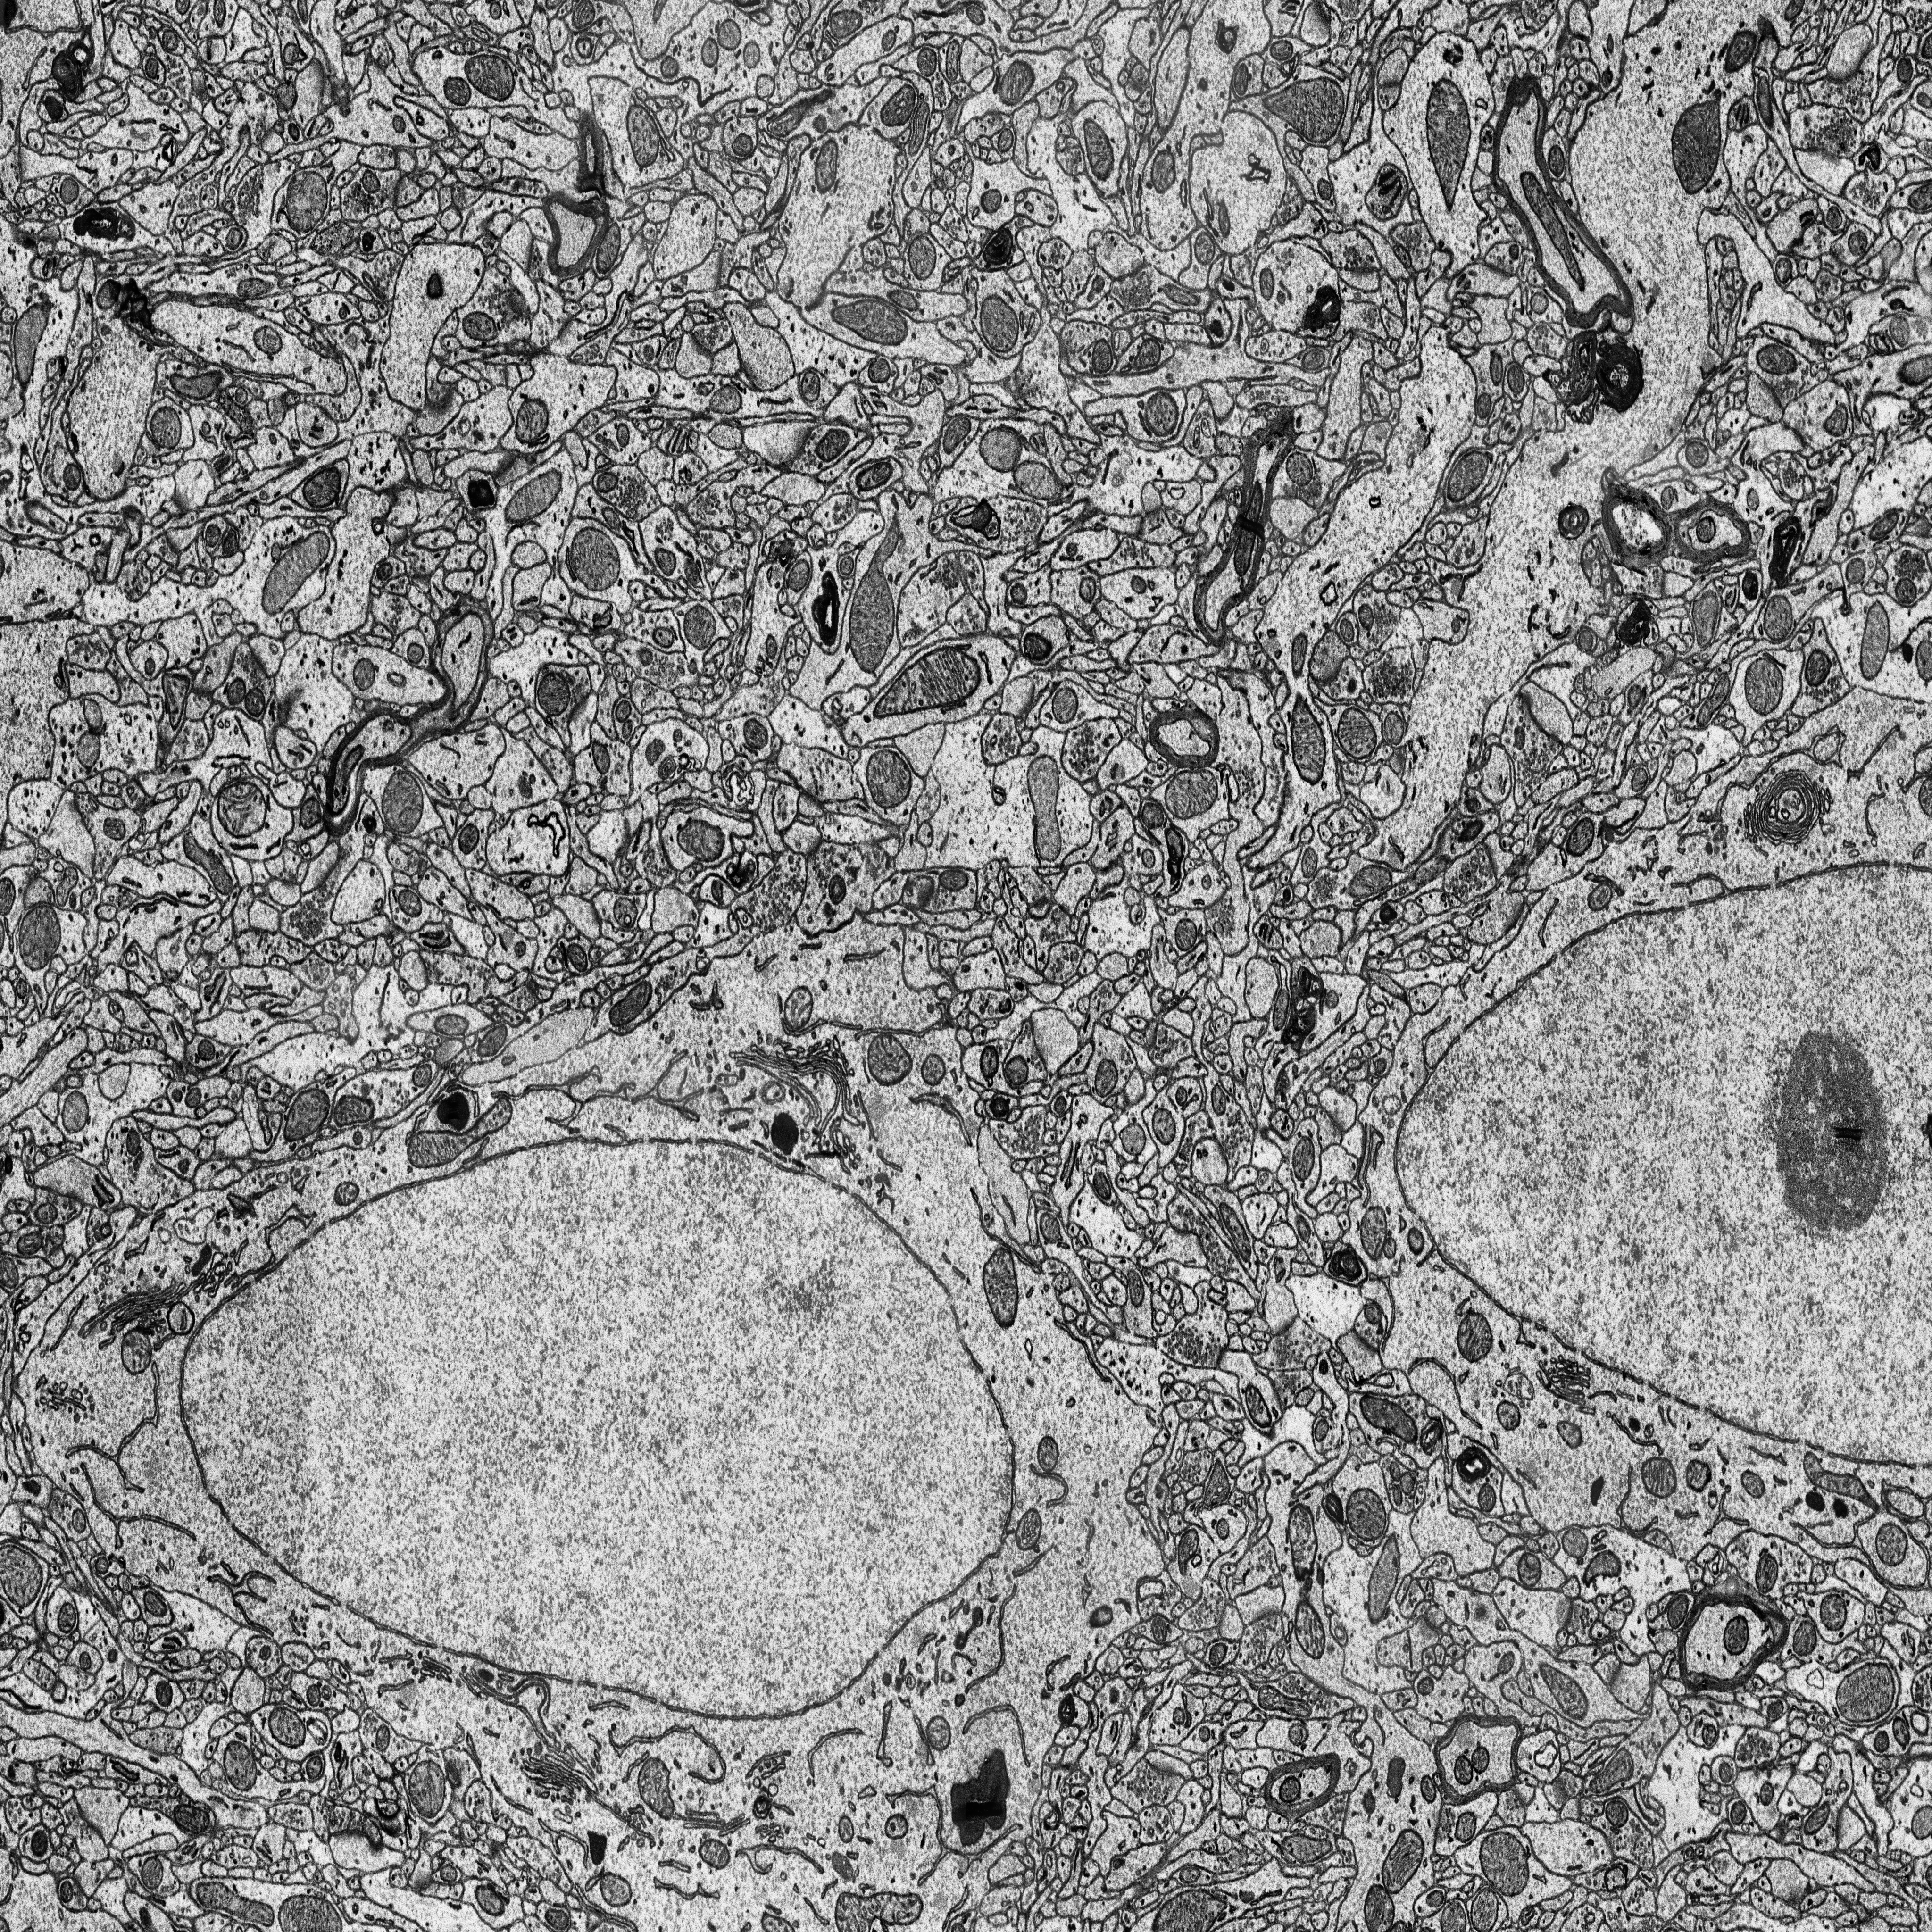
Electron microscopy slice of rat cortex tissue
Slice depth (z): 317
Mitochondria instances in slice: 366